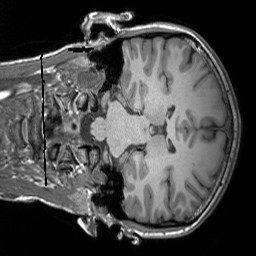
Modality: T1w
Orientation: coronal
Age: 20
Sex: female
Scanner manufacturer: siemens
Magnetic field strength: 3 T
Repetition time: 1.9 s
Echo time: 0.00252 s